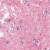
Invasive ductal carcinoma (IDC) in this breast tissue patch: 0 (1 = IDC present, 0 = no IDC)